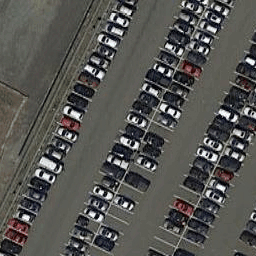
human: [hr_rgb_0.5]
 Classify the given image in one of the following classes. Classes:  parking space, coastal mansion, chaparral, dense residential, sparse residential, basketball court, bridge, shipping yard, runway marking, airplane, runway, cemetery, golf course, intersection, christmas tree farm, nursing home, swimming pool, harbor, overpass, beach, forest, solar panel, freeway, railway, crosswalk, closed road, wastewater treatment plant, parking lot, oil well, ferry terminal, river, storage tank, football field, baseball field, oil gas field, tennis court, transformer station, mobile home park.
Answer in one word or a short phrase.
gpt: parking lot